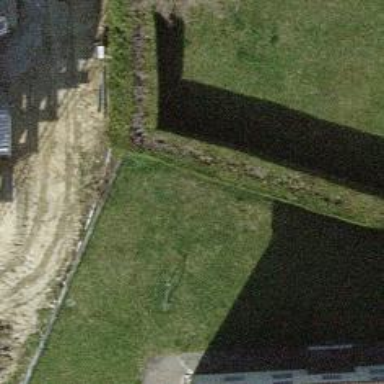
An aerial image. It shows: Hedge acting as barrier.